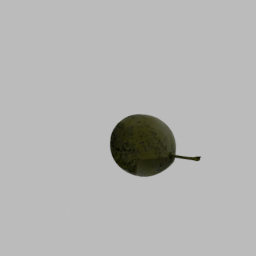
Label: nature